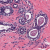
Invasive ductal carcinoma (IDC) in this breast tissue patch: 0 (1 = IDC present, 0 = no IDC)